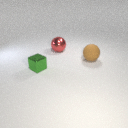
large brown rubber sphere behind small green metal cube